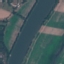
Land use / land cover class: River